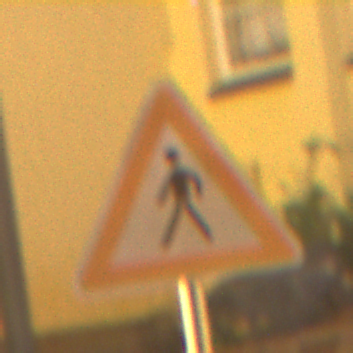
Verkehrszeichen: FussgaengerRechts
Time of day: Night
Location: Outdoor (Urban)
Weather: Clear
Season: NotSpecified
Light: Artificial